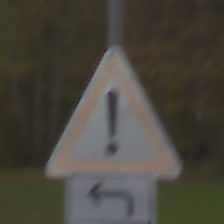
Verkehrszeichen: Gefahrenstelle
Zusatzzeichen unten: RichtungsangabeDurchPfeile2
Umgebung: Outdoor, Nature
Tageszeit: Midday
Wetter: Overcast
Licht: Natural
Jahreszeit: Autumn
Kontrast: LowContrast